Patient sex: M
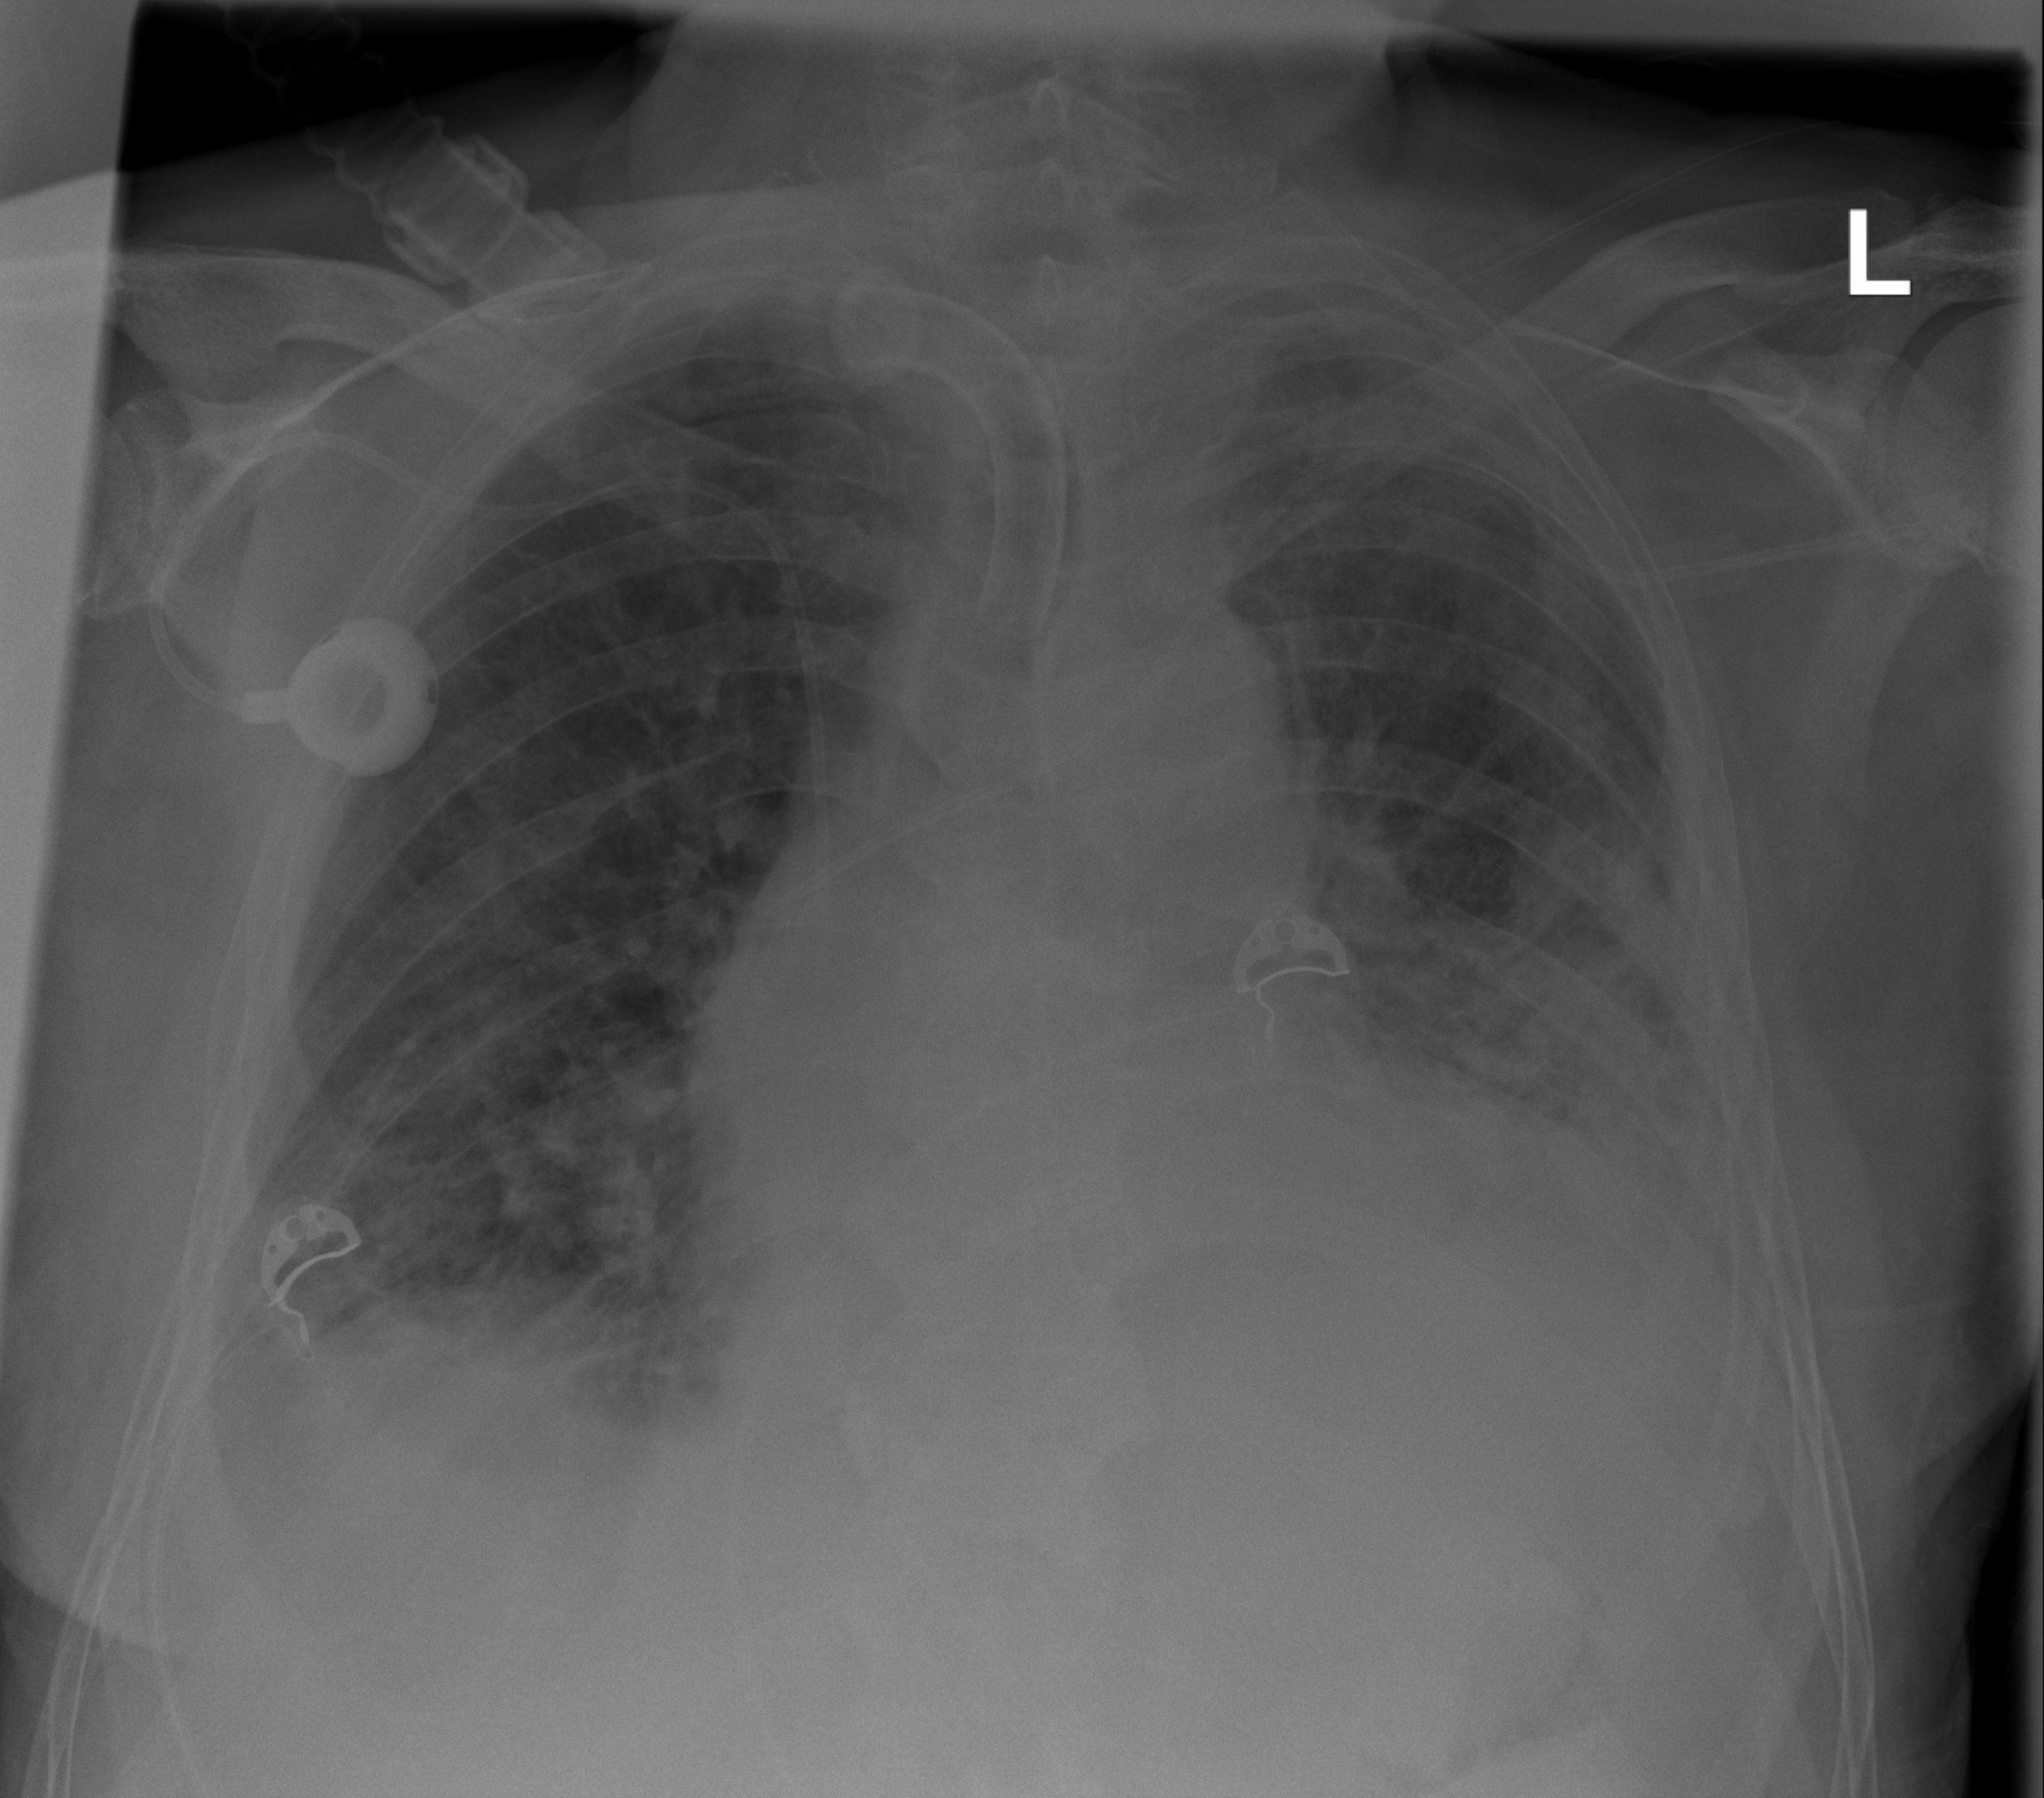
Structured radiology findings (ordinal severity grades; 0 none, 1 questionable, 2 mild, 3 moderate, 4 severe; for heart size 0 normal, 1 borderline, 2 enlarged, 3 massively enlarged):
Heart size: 3
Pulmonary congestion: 2
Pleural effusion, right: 2
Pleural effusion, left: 3
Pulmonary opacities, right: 2
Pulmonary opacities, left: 3
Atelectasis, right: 2
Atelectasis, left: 3